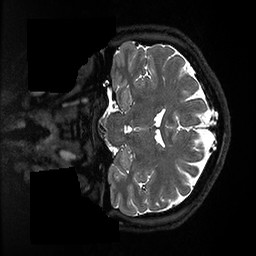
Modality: T2w
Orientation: coronal
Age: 37
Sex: female
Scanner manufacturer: ge
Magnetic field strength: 3 T
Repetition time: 3.202 s
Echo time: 0.0669 s